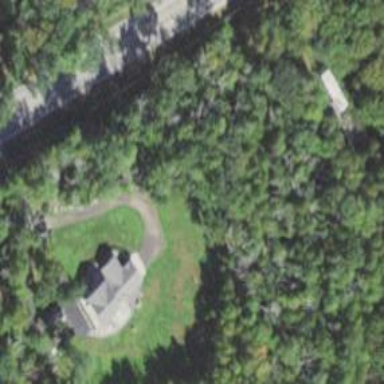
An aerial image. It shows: Residential driveway.